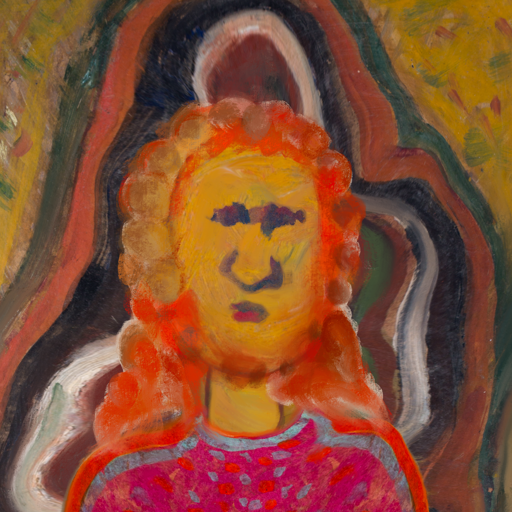
Background: AfterRaid, Head And Neck Front: After_Raid, Face Front: In_The_Sun, Bust: Sisters, Hair Front: Rupkatha, Head Accessory: Blank, Second Necklace: Blank, Necklace: Blank, Baby: Blank